Interaction volume radius: 5 \u00c5
Interaction volume height: 30 \u00c5
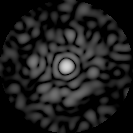
Disorder parameter: 0.8567